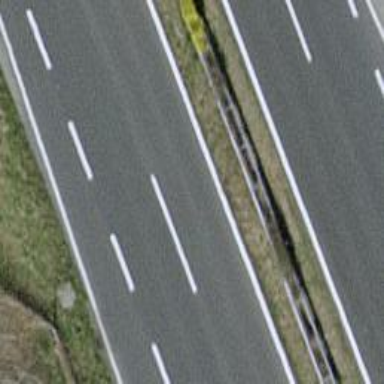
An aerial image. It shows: Motorway junction.